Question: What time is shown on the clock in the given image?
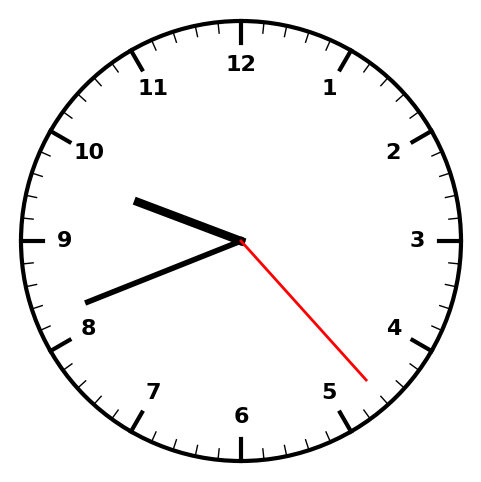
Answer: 09:41:23